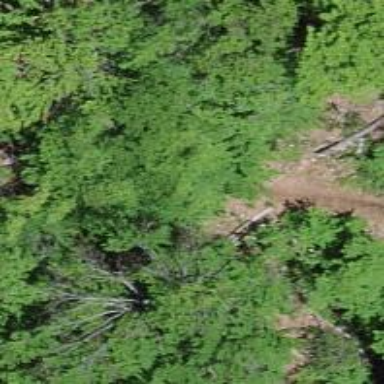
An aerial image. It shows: Gravel path with excellent visibility for trails.